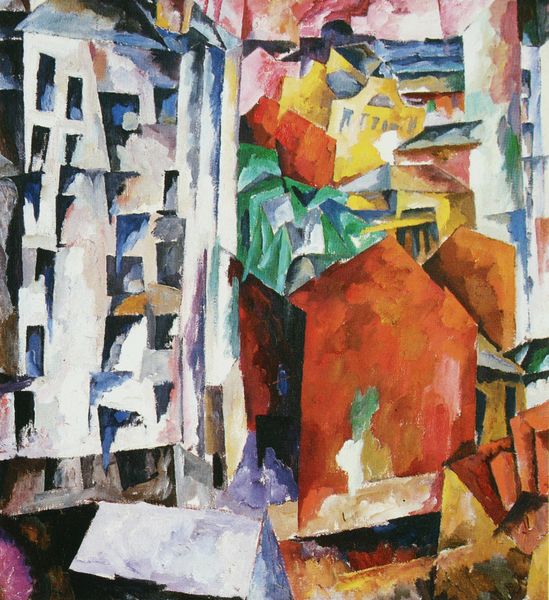
Titel: Die Stadt
Künstler: Aristarch Lentulow
Standort: St. Petersburg
Institution: Russisches Museum
Schlagwörter: blau, dunkel, gemälde, weiß, cezanne, dreieck, gelb, grün, kubismus, ocker, stadt, braun, bunt, fenster, frankreich, grau, hell, licht, orange, schwarz, dach, gebäude, haus, rot, beige, expressionismus, häuser, person, rosa, statue, farbig, fassade, fassaden, italien, perspektive, moderne, abstrakt, farben, flächen, modern, dächer, giebel, farbe, formen, lila, violett, linien, ausdruck, abstraktion, stadtansicht, geometrisch, picasso, kräftig, geometrie, robert, hochhaus, facetten, delaunay, orphismus, iebel, robert delaunay